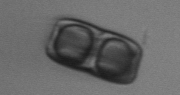
Label: Ephemera